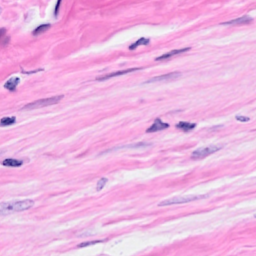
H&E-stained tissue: Breast